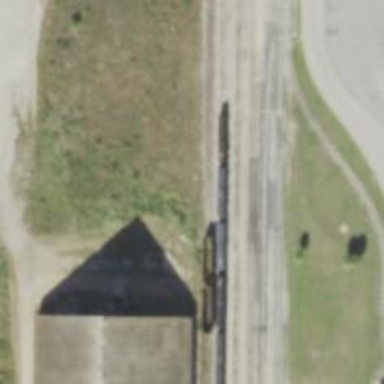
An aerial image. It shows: Rail spur service.